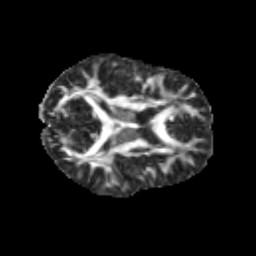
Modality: FA
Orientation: axial
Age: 12
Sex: male
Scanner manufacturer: siemens
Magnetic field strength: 3 T
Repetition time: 3.8 s
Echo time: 0.07 s